Question: in the website I'm testing there is a table with 5 nested classes with the same names.
I need to validate that under the table there is exactly 5 classes but they are all the same name.
How can I iterate through the 5 classes?
I've attached a picture to better explain what I mean
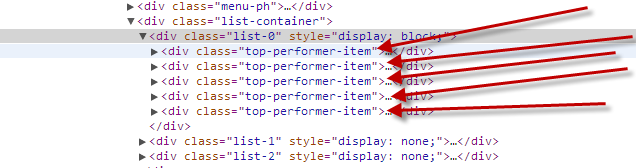
Answer: At the end, all I had to do is to make sure there are 15 items total in 3 lists, so 5 items in each list. I needed to iterate in order to make sure nothing is missing and with the help of your answers I found the answer:
'''
List<WebElement> element = driver.findElements(By
.className("top-performer-item"));
assertEquals(15, element.size());
driver.quit();
'''
I didn't choose any particular answer because it was the help of you both that got me there. I thank you very much!